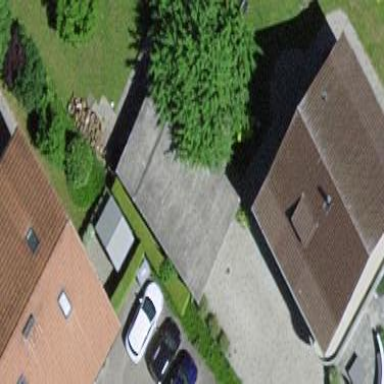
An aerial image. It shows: Garage building.